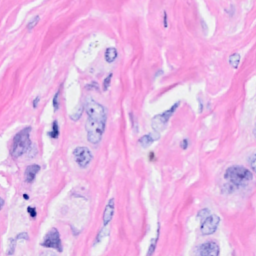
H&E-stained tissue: Breast